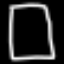
Label: square